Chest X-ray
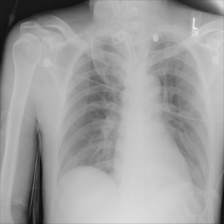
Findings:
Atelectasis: negative
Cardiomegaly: negative
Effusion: negative
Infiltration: negative
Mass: negative
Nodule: negative
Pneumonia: negative
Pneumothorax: negative
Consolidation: negative
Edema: negative
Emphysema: negative
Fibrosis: negative
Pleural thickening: negative
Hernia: negative